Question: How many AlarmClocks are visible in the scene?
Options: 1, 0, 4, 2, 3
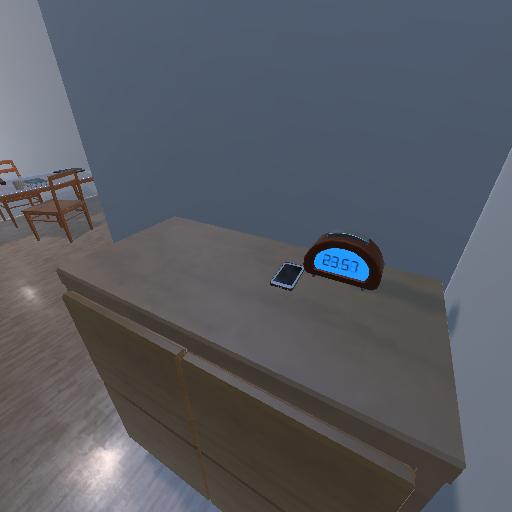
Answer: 1